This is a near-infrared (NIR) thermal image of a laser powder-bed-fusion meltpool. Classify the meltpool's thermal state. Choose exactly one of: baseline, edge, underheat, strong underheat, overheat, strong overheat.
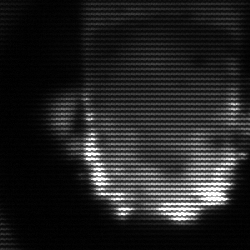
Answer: baseline